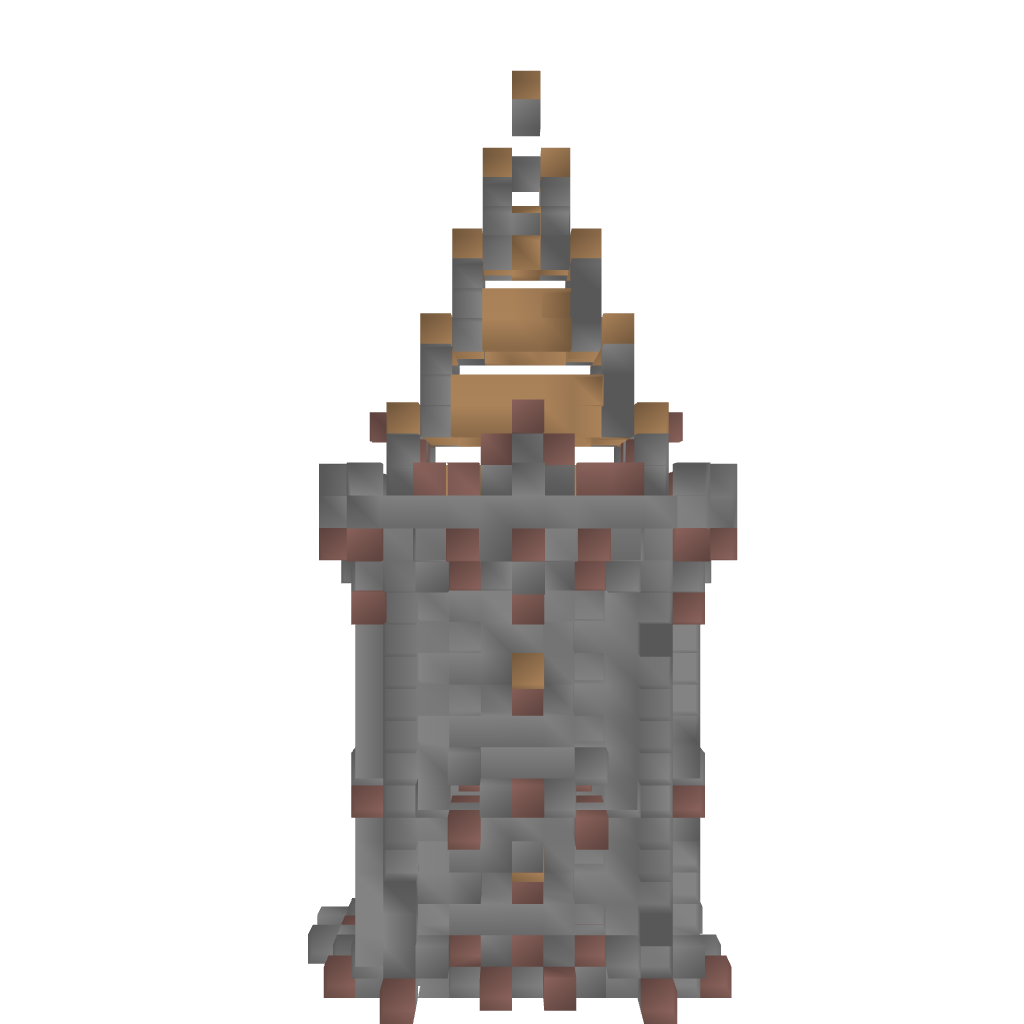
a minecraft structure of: Tower (2 floors) bad low quality